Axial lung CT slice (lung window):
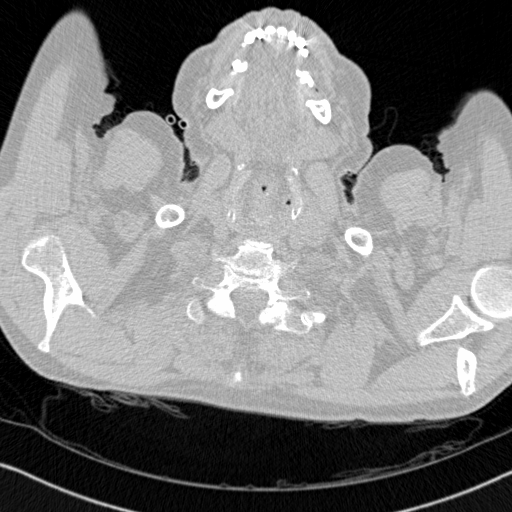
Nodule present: no